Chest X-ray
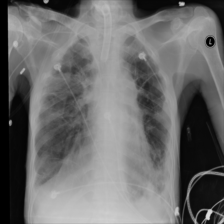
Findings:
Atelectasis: negative
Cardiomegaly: negative
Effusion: negative
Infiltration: negative
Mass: negative
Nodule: negative
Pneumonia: negative
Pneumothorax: negative
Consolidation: negative
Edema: negative
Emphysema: negative
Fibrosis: negative
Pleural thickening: negative
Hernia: negative